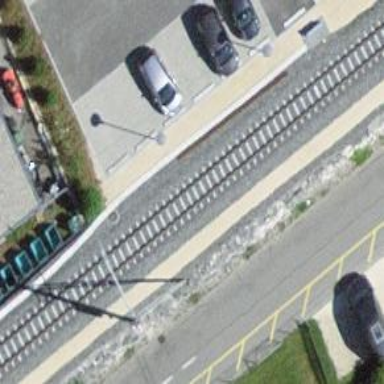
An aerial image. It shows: Narrow-gauge railway with one track passing through service yard. The railway is electrified with contact line.